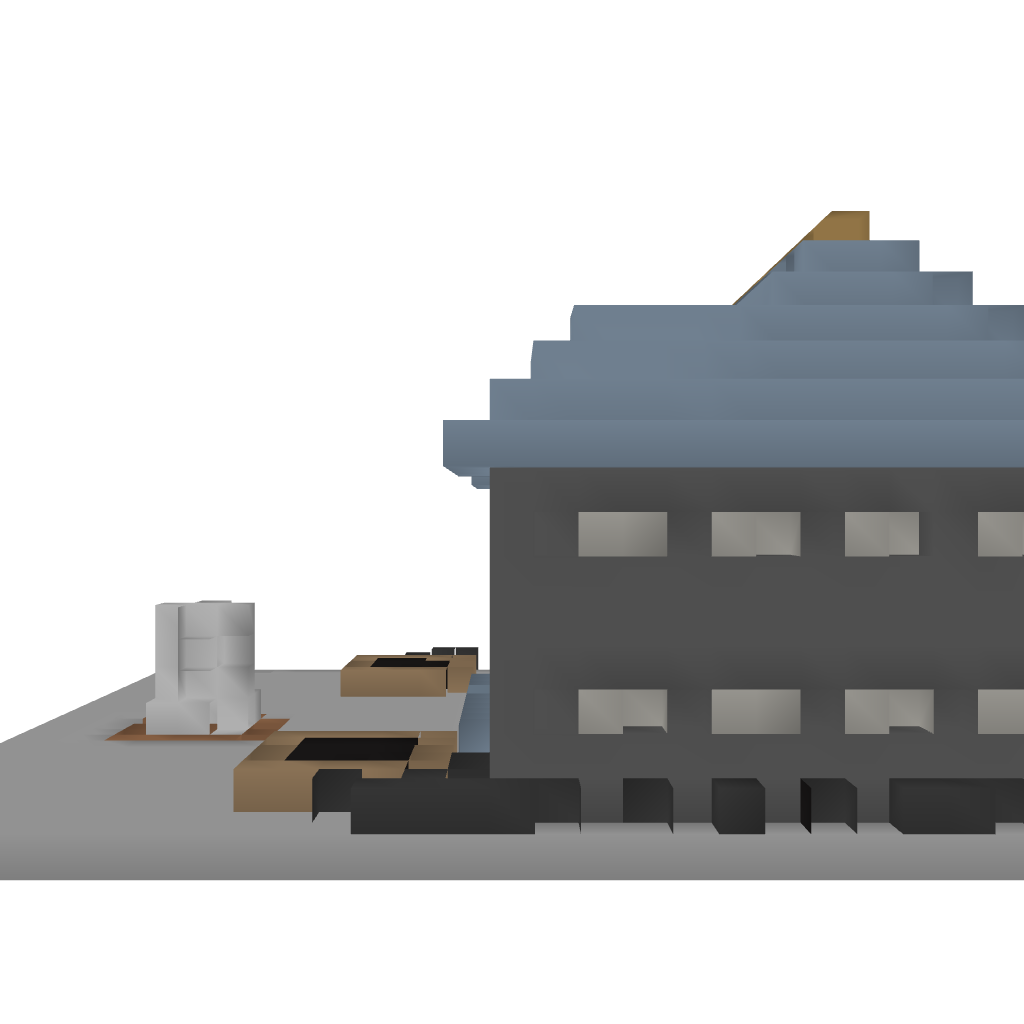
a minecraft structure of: Wooden Mansion